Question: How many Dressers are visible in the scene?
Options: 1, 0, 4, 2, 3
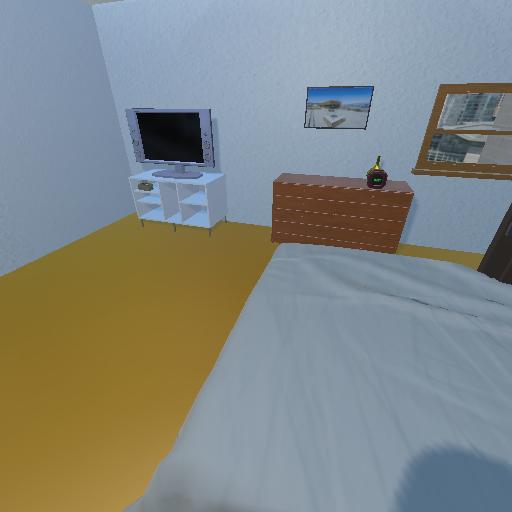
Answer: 1